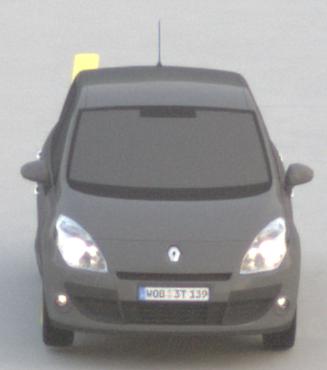
Make: Renault
Model: Scénic 1.6 16V 110
Detailed model: Scénic (III)
Model produced from: 2009/06
Model produced until: 2010/08
Doors: 5
Color: gray
Road condition: dry road
Daytime: sunrise or sunset
Contrast: low contrast